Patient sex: M
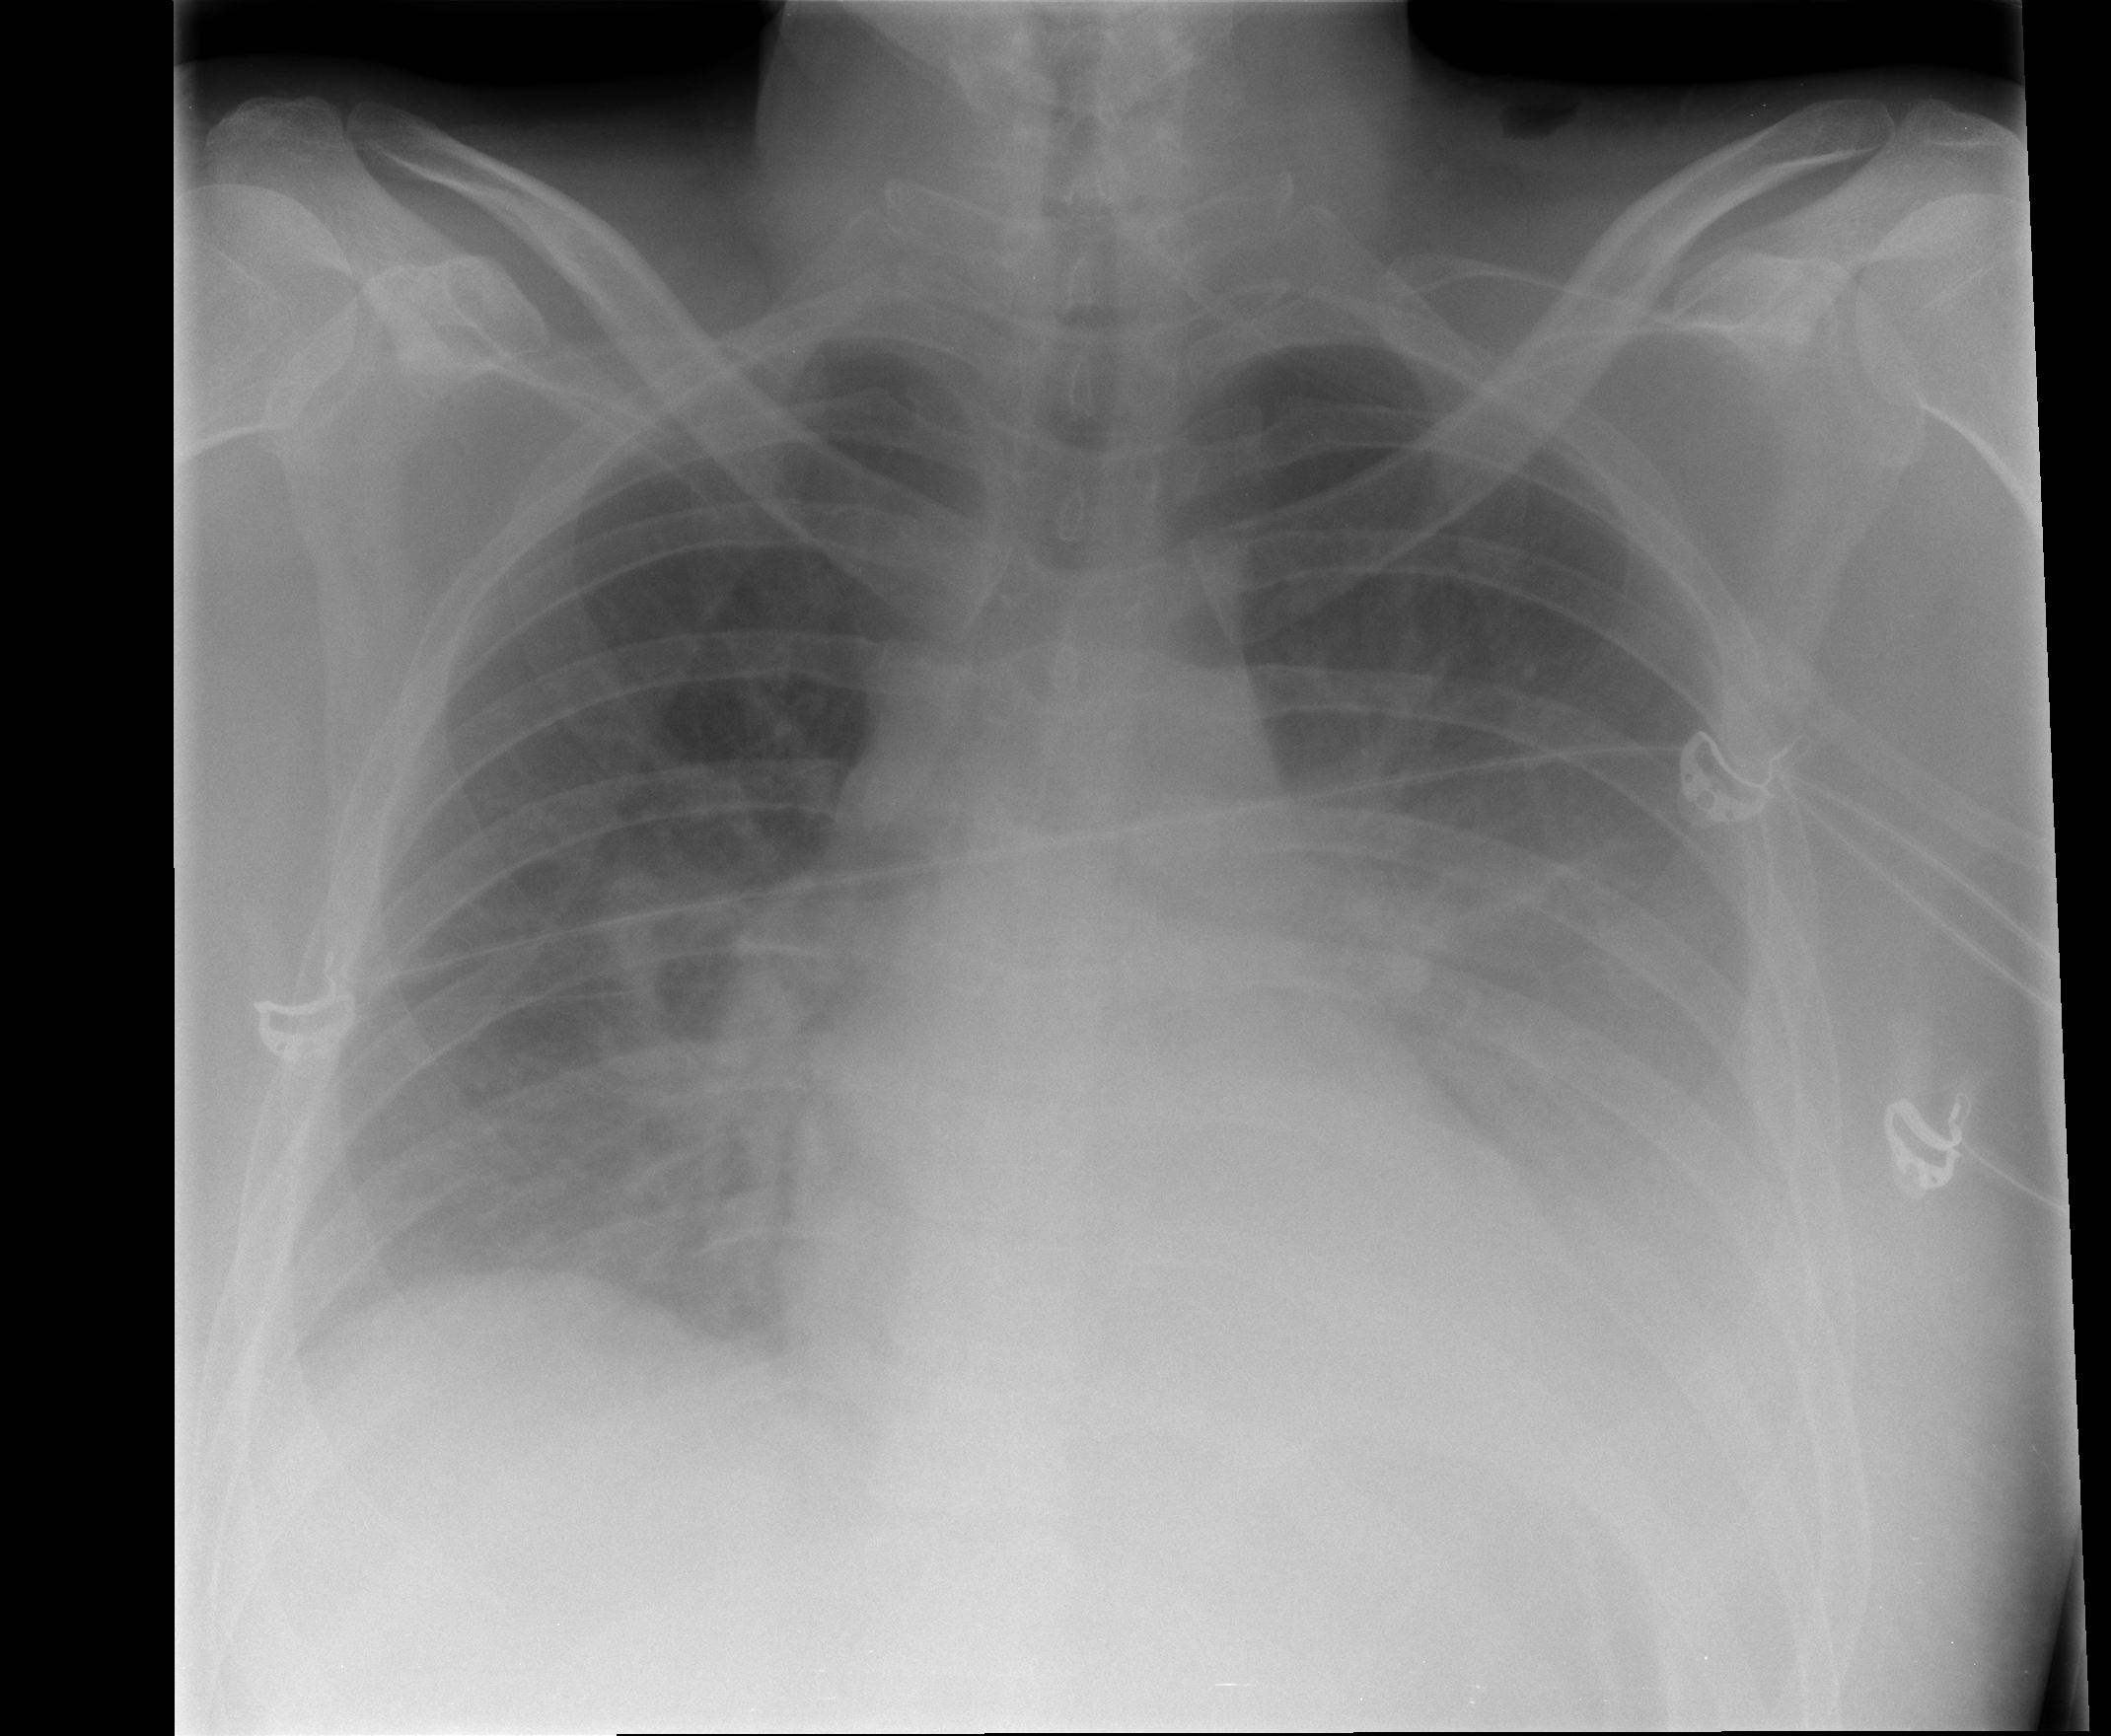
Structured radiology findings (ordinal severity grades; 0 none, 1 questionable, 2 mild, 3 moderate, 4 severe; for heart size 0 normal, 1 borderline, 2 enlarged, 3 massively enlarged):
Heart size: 0
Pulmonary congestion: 0
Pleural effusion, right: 2
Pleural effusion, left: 3
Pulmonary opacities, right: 0
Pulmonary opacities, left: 0
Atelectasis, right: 0
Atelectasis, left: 2